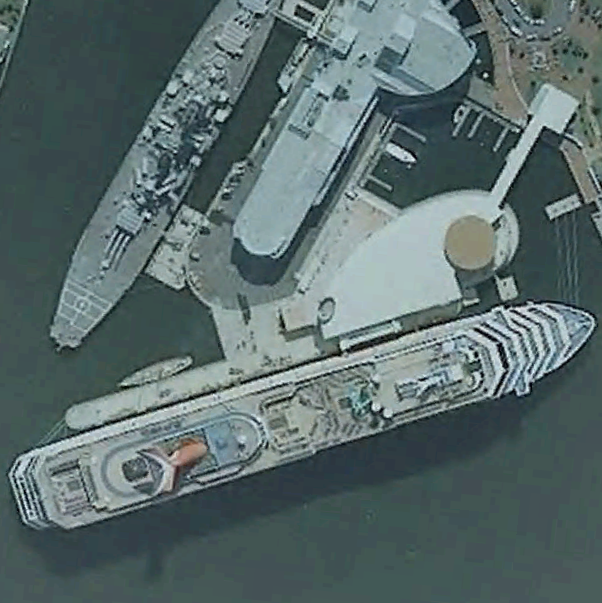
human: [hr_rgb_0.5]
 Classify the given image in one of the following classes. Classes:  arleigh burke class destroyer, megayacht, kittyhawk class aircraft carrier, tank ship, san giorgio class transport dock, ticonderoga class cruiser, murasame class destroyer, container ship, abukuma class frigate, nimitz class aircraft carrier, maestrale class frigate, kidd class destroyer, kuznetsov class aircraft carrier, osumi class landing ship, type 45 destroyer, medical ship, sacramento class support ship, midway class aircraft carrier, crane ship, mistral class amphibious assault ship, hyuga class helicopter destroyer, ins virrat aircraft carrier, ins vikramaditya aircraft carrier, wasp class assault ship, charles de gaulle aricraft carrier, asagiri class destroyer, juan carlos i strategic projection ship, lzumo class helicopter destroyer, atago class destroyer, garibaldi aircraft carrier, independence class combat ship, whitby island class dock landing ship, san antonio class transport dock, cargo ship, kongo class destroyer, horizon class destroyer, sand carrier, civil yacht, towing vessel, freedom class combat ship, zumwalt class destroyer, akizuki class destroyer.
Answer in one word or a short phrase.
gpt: Megayacht